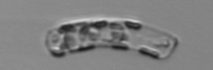
Label: Guinardia_striata